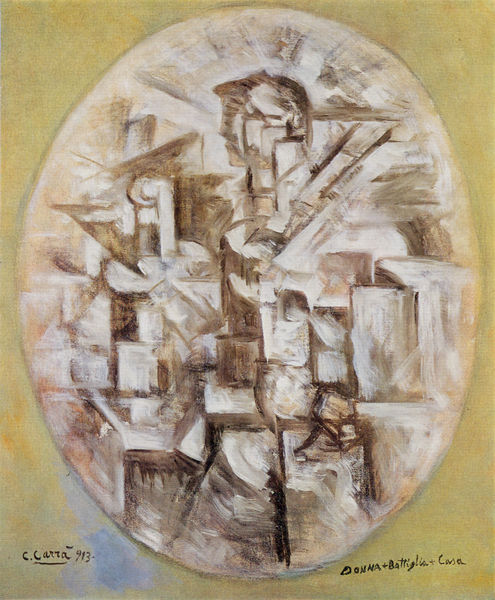
Titel: Donna + bottiglia + casa
Künstler: Carlo Carrà
Standort: Milano
Institution: Collezione Carrà
Schlagwörter: blau, dunkel, gemälde, hand, kopf, kämpfer, körper, mann, schatten, weiß, aquarell, gelb, komposition, kubismus, ocker, stadt, braun, frau, grau, hell, profil, skizze, zeichnung, beige, malerei, arme, gesicht, mensch, bild, porträt, signatur, spiegel, öl, häuser, figur, person, schräg, oval, rund, statue, beine, schrift, italien, studie, abstrakt, fläche, modern, formen, schattierung, monochrom, wasserfarbe, linien, signiert, blue, hands, men, oil, white, black, face, painting, portrait, woman, yellow, gerade, oil painting, brown, rechtecke, maschine, eckig, medaillon, rechteck, strahlen, linie, kohle, linear, form, schraffur, faust, soldat, ritter, ecken, quadrate, römer, geometrisch, geige, violine, profile, gewehr, man, head, gmälde, drawing, black and white, elliptic, dreiecke, cubist, schraffierung, geometrie, geraden, abstract, human, winkel, gouache, square, körperteile, diagonal, geometric, rectangles, squares, kristallin, abstraction, forms, lines, shatter, flüchtig, medaillion, analytisch, analytischer kubismus, figure, picasso, cubism, modernist, composition, linine, avant-garde, reliefartig, boxes, einzelteile, carra, modernism, donna, roboter, bausteine, cubistic, cubes, casa, violin, blocks, anthopomorph, battaglia, battiglia, black and white painting, c. carra, carlo, christalin, eckiges, kämfpfer, painterly brushstroke, rundes, weiß+